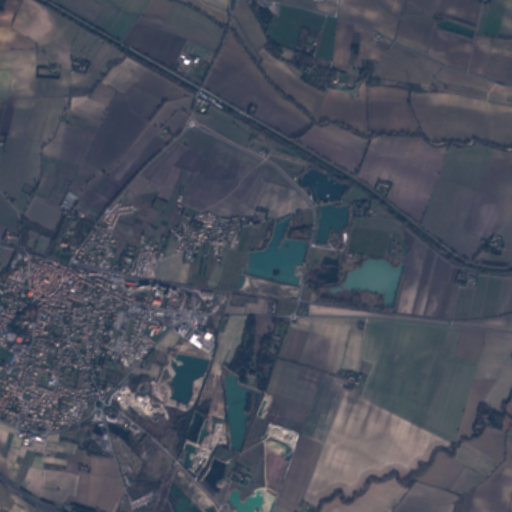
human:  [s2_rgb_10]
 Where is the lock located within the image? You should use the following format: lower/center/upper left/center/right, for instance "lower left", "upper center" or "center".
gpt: The lock is located in the upper left of the image.
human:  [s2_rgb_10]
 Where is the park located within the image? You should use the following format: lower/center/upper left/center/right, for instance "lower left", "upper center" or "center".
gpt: The park is located in the lower left of the image.
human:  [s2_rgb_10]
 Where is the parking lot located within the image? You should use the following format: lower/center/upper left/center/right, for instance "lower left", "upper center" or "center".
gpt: The parking lot is located in the lower left of the image.
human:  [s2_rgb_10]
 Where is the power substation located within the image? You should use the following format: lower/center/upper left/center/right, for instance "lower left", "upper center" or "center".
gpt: The power substation is located in the center left of the image.
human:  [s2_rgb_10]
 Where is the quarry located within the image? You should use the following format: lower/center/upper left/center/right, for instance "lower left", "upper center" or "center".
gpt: The quarry is located in the lower left of the image.
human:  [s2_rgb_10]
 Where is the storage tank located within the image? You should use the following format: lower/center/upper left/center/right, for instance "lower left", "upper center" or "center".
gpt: The storage tank is located in the center left of the image.
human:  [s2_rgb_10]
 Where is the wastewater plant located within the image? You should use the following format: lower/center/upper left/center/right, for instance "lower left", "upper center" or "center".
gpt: The wastewater plant is located in the upper center of the image.
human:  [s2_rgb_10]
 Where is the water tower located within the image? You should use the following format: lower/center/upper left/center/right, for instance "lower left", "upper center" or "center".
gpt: The water tower is located in the center left of the image.
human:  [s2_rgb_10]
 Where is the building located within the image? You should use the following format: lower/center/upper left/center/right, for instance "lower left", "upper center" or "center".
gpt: There is no building in the image.